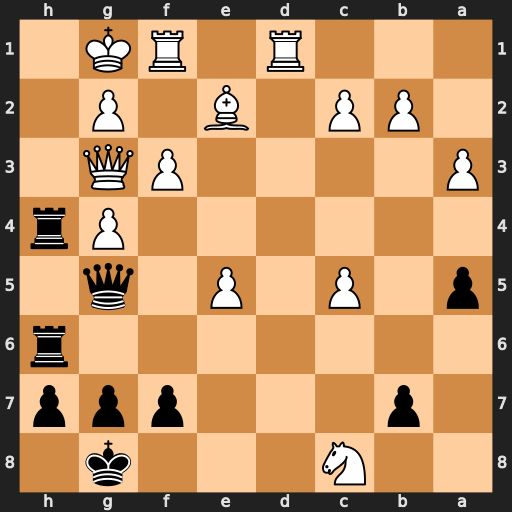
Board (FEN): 2N3k1/1p3ppp/7r/p1P1P1q1/6Pr/P4PQ1/1PP1B1P1/3R1RK1
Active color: b
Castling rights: -
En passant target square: -
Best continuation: Qe3+ Rf2 Rh1#